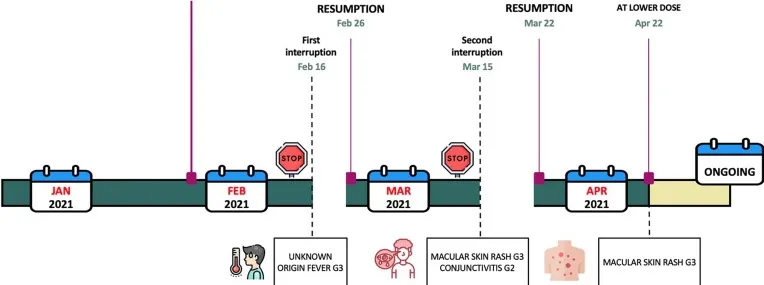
Here is reported the timeline of poziotinib administration and the related toxicities.
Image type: chart (chart)